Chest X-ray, PA view. Patient: 27 years old, sex F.
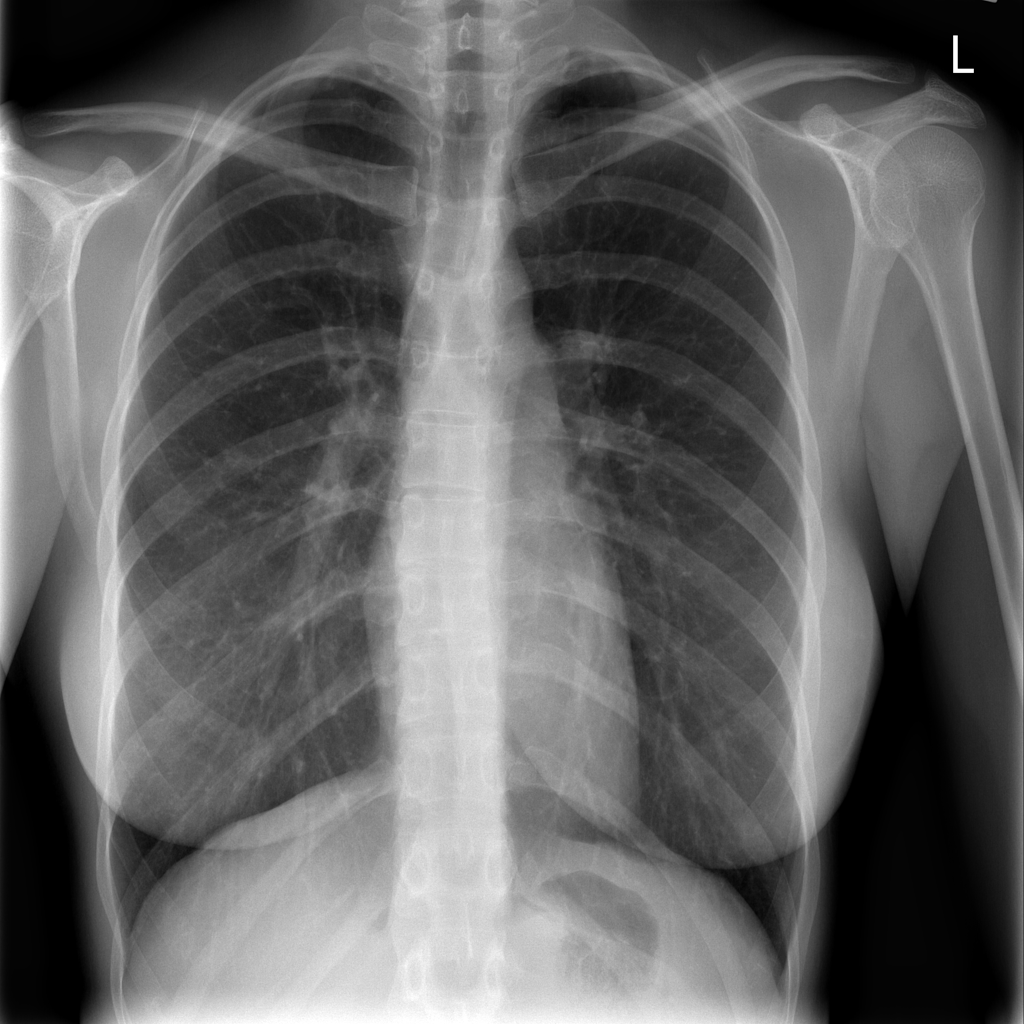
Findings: Infiltration